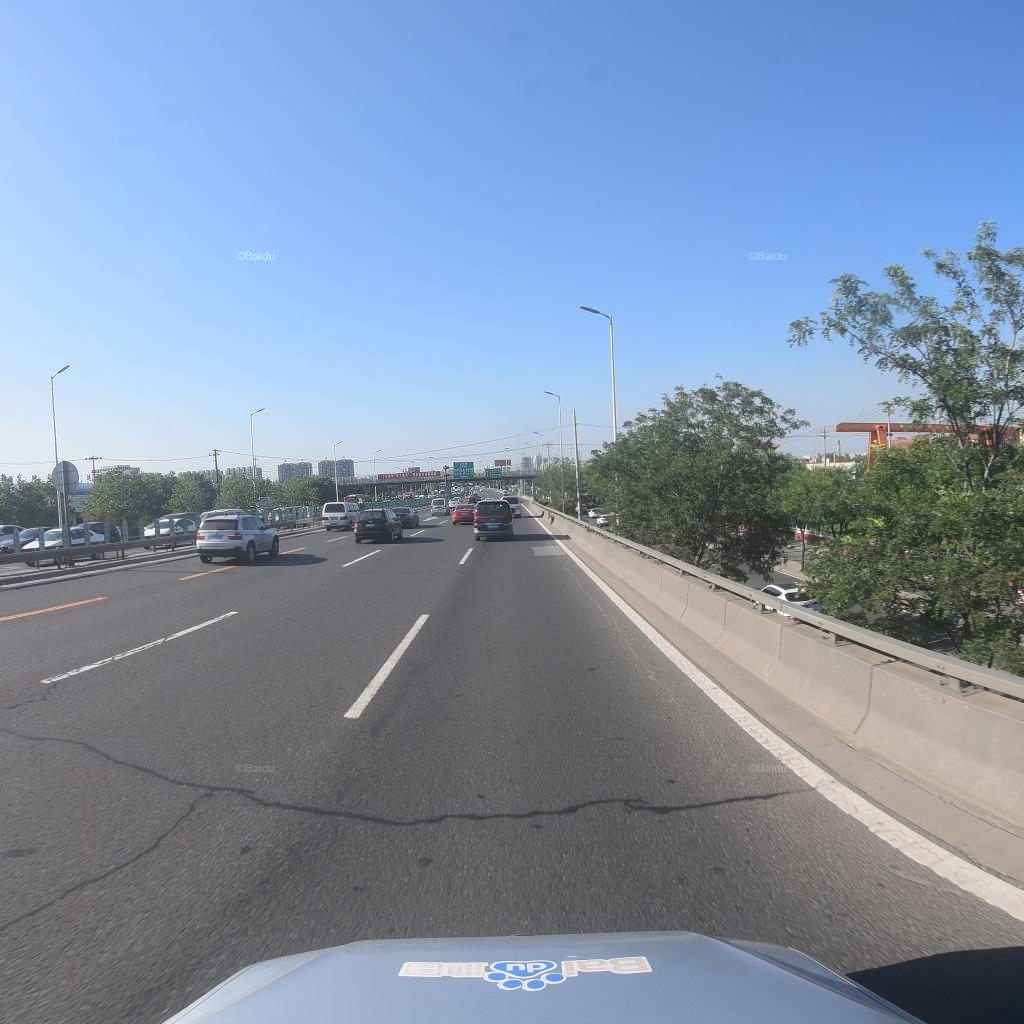
Region: Fengtai
Road damage annotations: transverse patch, longitudinal patch, longitudinal patch